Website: crate-barrel
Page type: billing-address
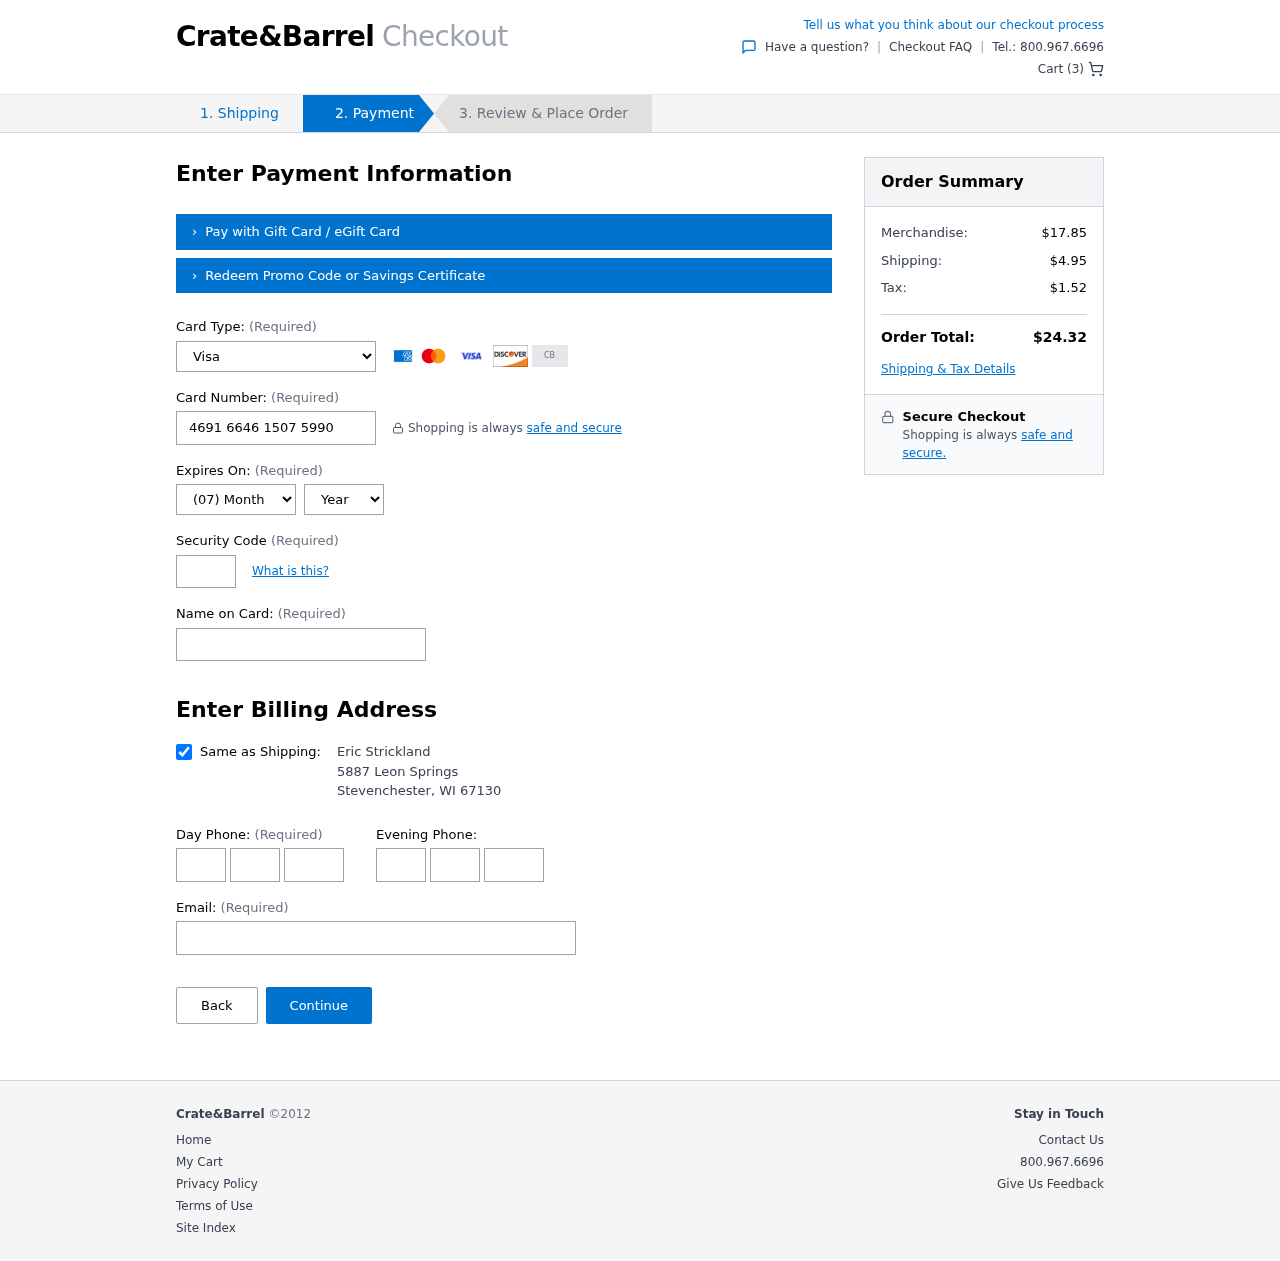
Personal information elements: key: PII_CARD_CVV
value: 442
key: PII_CARD_EXPIRY_MONTH
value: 07
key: PII_CARD_EXPIRY_YEAR
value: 27
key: PII_CARD_NUMBER
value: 4691 6646 1507 5990
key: PII_CARD_TYPE
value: Visa
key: PII_CITY
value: Stevenchester
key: PII_EMAIL
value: estrickland@yahoo.com
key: PII_FULLNAME
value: Eric Strickland
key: PII_PHONE_AREA
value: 593
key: PII_PHONE_PREFIX
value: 917
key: PII_PHONE_SUFFIX
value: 9608
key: PII_POSTCODE
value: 67130
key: PII_STATE_ABBR
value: WI
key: PII_STREET
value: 5887 Leon Springs
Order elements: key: ORDER_NUM_ITEMS
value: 3
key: ORDER_SUBTOTAL
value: $17.85
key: ORDER_SHIPPING_COST
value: $4.95
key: ORDER_TAX
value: $1.52
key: ORDER_TOTAL
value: $24.32